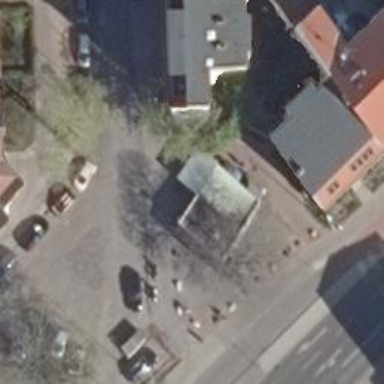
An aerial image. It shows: Fast food establishment.